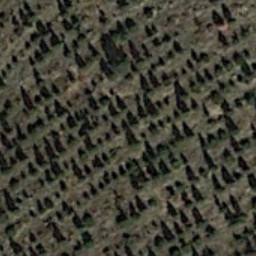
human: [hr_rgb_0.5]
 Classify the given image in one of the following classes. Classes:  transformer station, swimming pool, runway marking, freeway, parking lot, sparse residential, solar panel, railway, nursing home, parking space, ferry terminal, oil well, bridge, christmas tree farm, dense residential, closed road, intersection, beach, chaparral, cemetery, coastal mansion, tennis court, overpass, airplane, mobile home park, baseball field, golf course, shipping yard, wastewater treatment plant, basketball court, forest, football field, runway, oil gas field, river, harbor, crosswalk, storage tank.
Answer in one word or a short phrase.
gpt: christmas tree farm